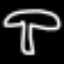
Label: mushroom